Question: Determine whether the two graphs given in the figure are isomorphic. If you think they are isomorphic, answer 1; if you think they are not isomorphic, answer 0.
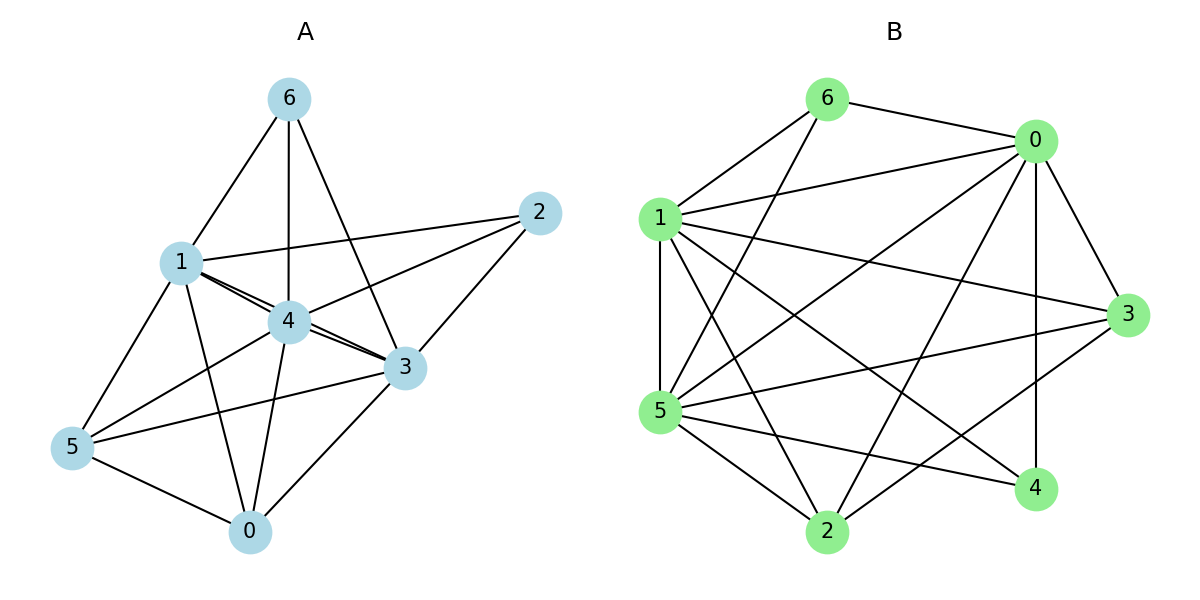
Answer: 1